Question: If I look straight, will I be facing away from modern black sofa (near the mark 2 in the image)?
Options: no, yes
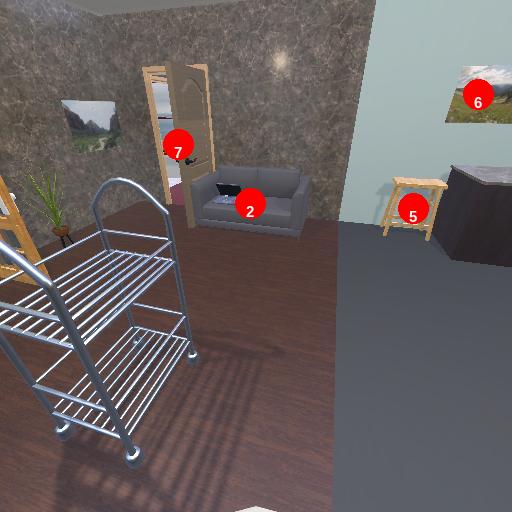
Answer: no